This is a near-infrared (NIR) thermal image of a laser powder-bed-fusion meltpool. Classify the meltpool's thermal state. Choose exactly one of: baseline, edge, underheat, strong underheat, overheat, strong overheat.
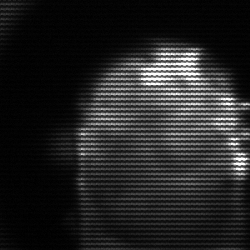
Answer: baseline